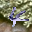
Label: 4